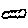
Label: cloud